Aerial crown-view tile of a tropical tree (Barro Colorado Island, Panama), acquired 20241216:
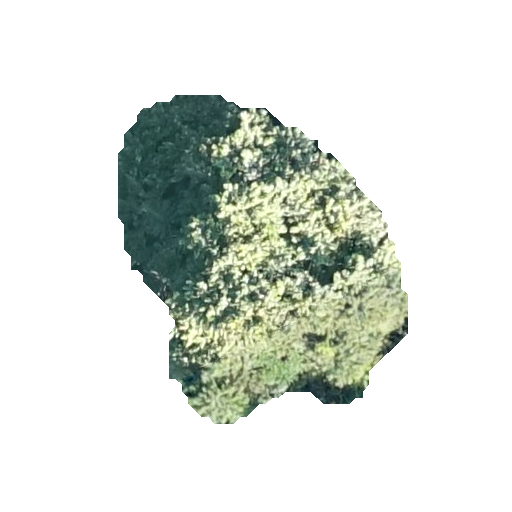
Species: Luehea seemannii
GBIF accepted scientific name: Luehea seemannii
Crown area: 97.006 m²